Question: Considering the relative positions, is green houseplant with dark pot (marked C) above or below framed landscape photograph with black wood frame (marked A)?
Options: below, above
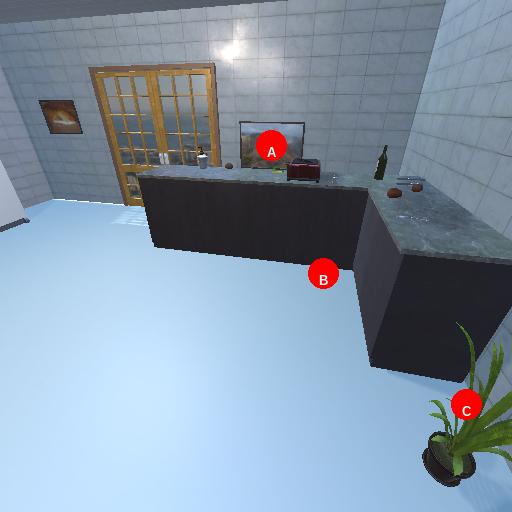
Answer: below